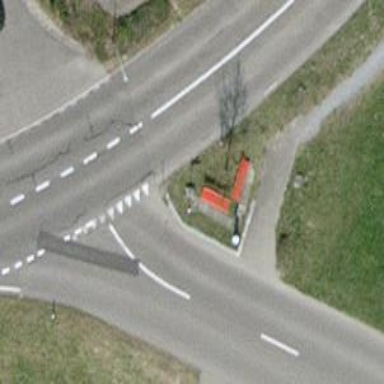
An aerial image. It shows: Red bench.